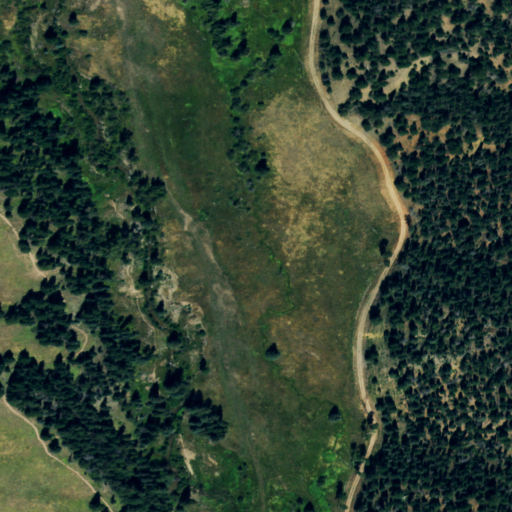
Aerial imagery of valley in Colorado named Baker Canyon containing evergreen forest, grassland, shrub, deciduous forest, woody wetlands, pasture, and mixed forest